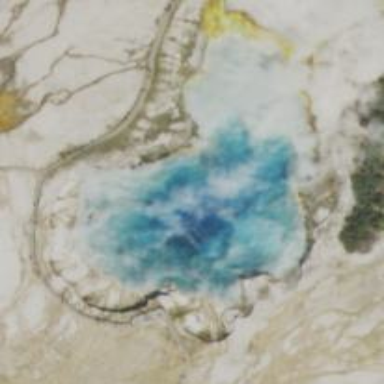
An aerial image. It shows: Geyser in its natural environment.